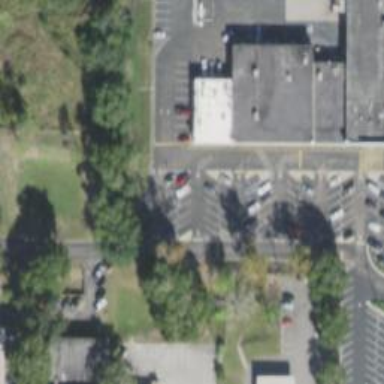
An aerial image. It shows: Parking space is available.